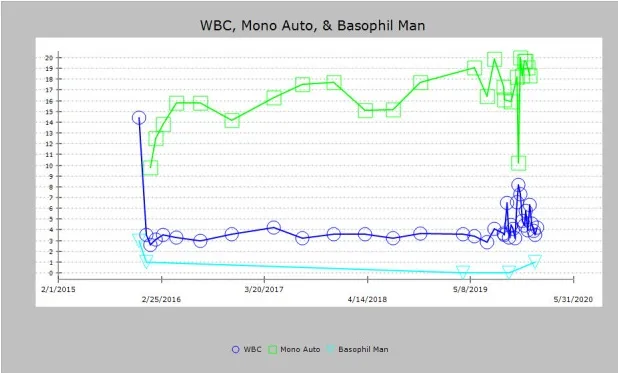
Graphical trend of white blood cell (WBC) count, lymphocytes and basophils.
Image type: chart (chart)